Interaction volume radius: 5 \u00c5
Interaction volume height: 35 \u00c5
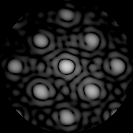
Disorder parameter: 0.1282